Field crop: maize
Growth stage: 2
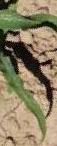
Species: maize